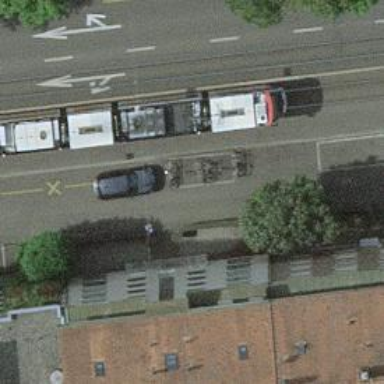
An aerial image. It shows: Bicycle parking area with bollards.